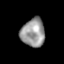
Tissue: lung
Cell type: Epithelial cells
Senescence score: 0.1657
Nuclear area (px): 664
Mean DAPI intensity: 151.625